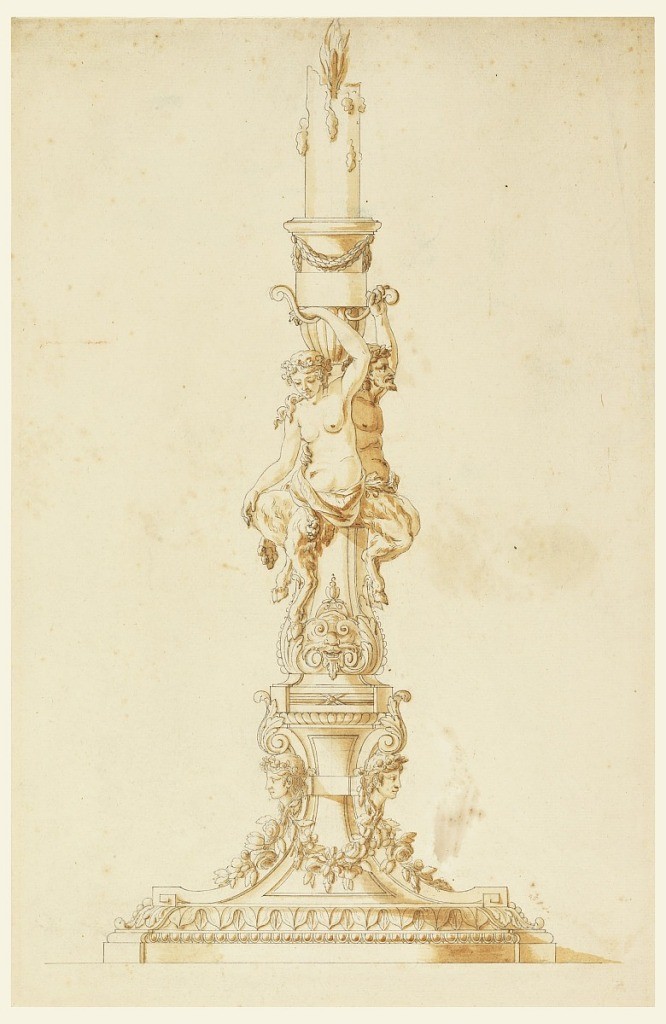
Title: Elevation of a Candlestick
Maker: Jean-Jacques-François Le Barbier, French, 1738 – 1826
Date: ca. 1790
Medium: Pen and ink, brush and sepia wash, graphite on paper
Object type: Drawing
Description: The foot is decorated with beads and festoons.  A satyr couple seated on pilaster strips support the socket in which a burning candle sticks. Reverse; horizontally.  A caryatid supporting an entablature; plans; scribbling; graphite.